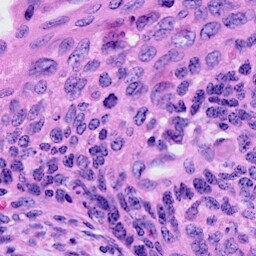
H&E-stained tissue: Cervix